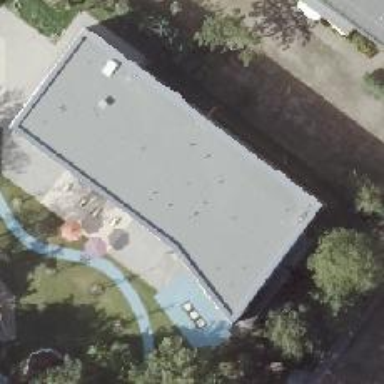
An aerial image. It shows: Kindergarten.